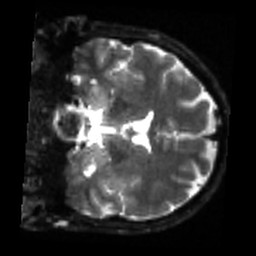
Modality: sbref
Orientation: coronal
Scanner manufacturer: siemens
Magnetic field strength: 3 T
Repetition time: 4 s
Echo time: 0.0594 s